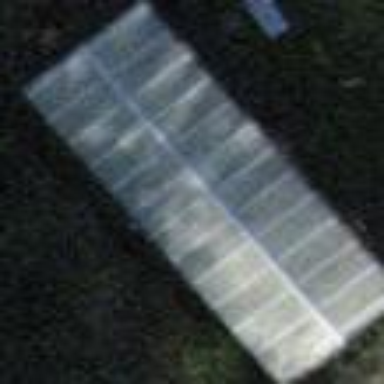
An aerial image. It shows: Shed.